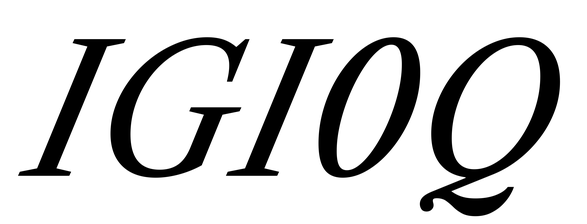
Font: LibreCaslonText-Italic_Italic